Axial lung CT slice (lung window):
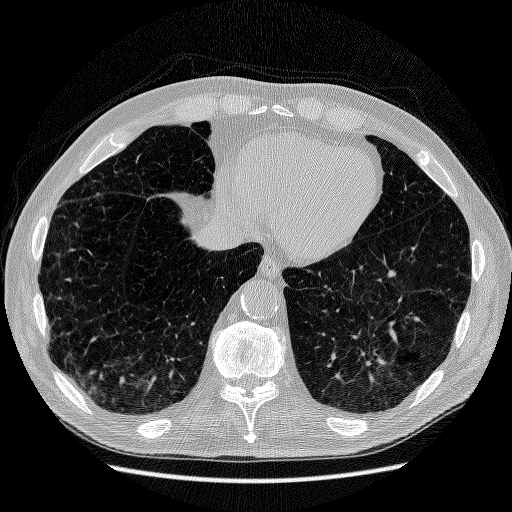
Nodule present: no